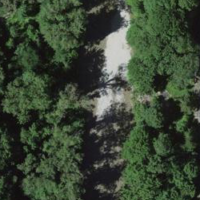
EUNIS habitat code: 41
Species observed at this site:
Equisetum hyemale